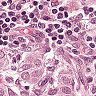
Metastatic tissue present: yes